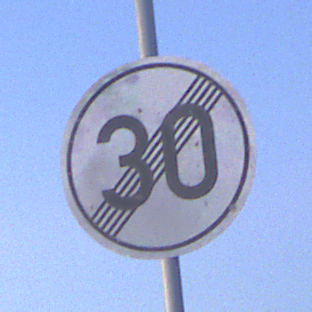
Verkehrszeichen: EndeGeschwindigkeit30
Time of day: SunriseSunset
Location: Outdoor (Nature)
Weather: Clear
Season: NotSpecified
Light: Natural